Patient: sex F, age 74
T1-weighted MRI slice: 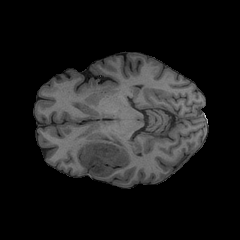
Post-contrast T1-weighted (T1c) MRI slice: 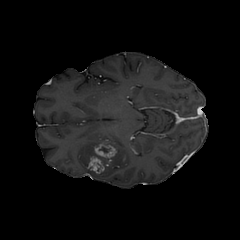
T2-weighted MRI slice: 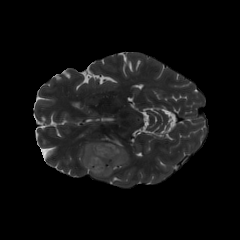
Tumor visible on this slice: yes
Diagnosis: Glioblastoma, IDH-wildtype
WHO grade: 4